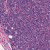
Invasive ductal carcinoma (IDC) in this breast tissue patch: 1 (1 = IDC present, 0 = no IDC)